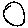
Label: circle